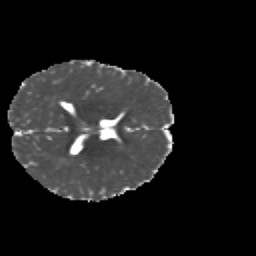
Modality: MD
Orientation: axial
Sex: male
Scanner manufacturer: siemens
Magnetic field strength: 3 T
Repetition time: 5 s
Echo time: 0.071 s